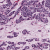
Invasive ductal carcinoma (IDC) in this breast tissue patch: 1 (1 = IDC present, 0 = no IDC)